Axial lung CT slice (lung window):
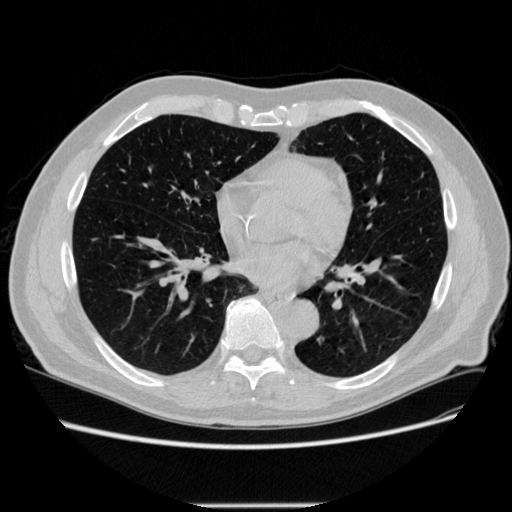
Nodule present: no